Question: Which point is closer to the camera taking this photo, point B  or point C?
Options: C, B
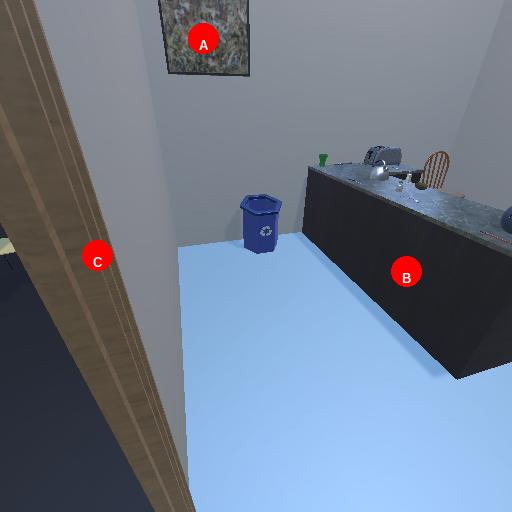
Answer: C